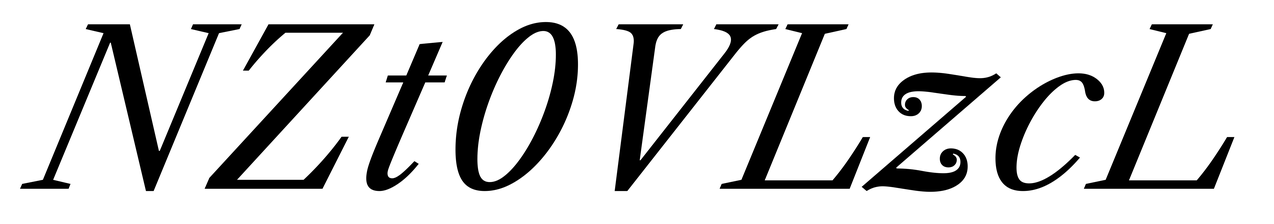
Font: LibreCaslonText-Italic_Italic